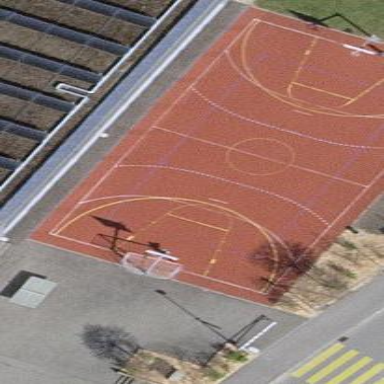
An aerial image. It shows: Basketball court in the leisure land pitch.